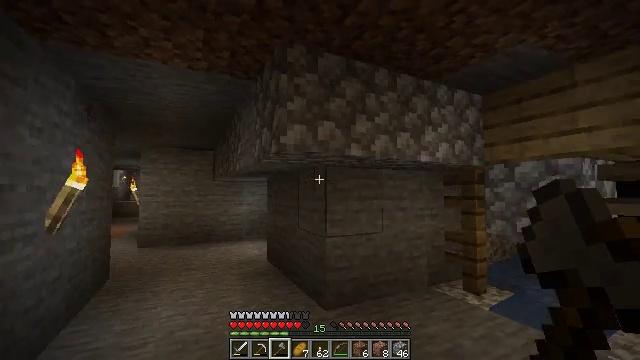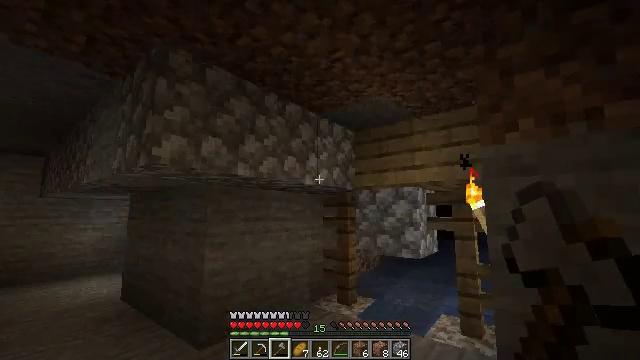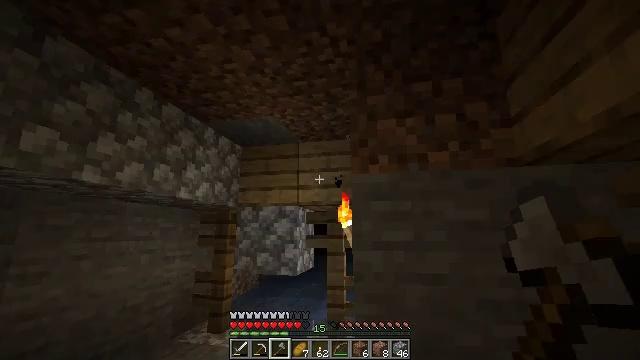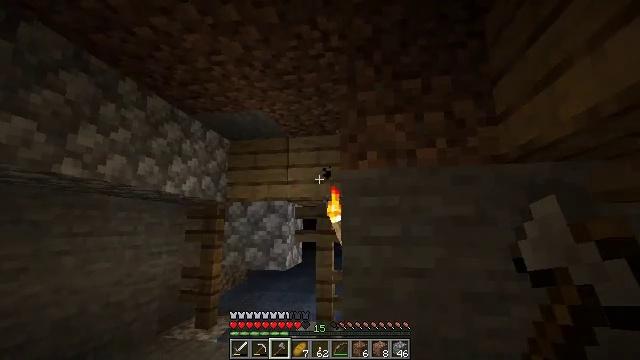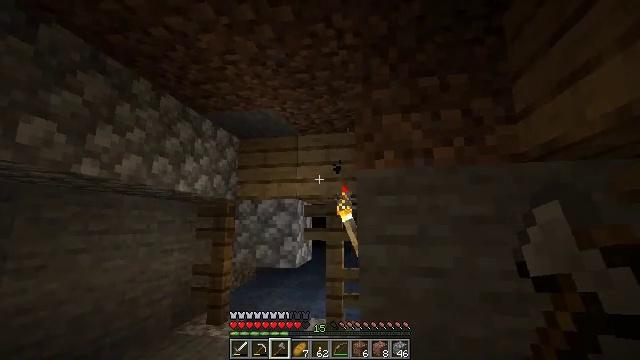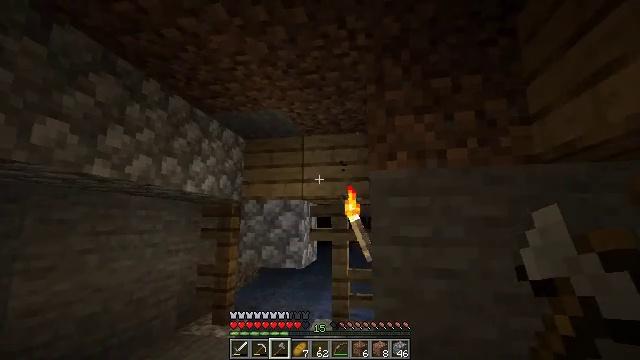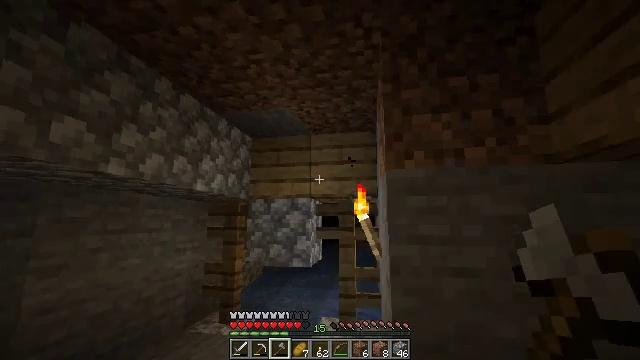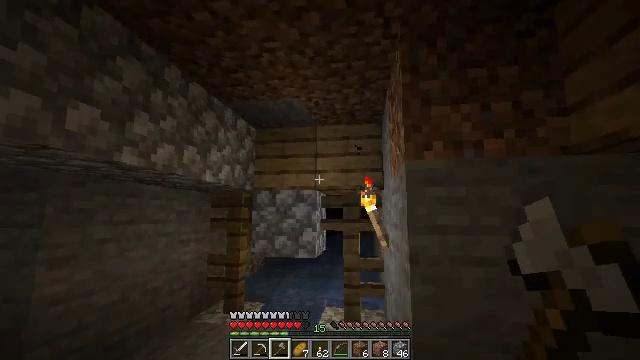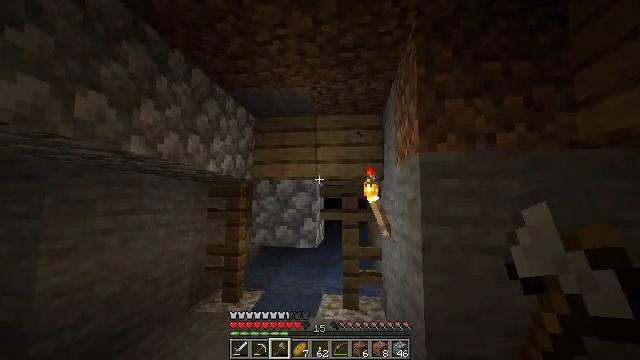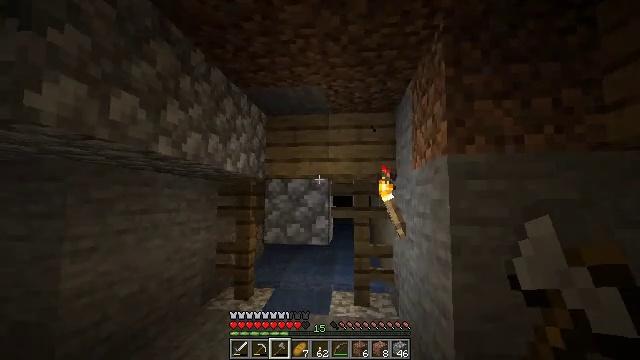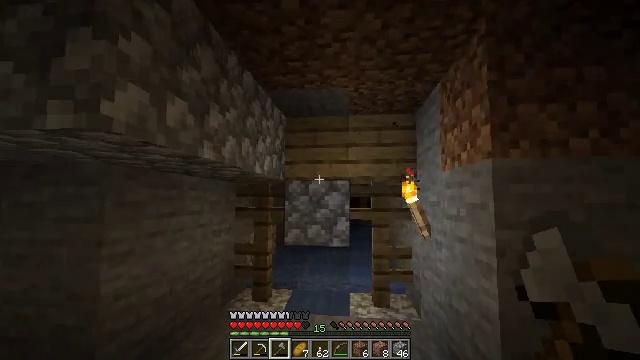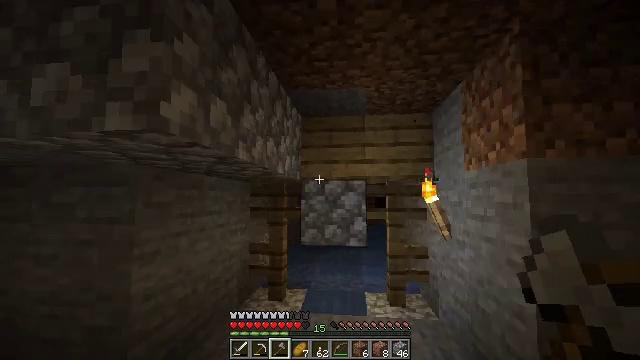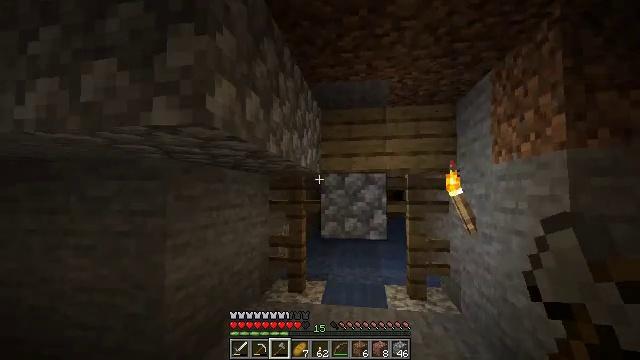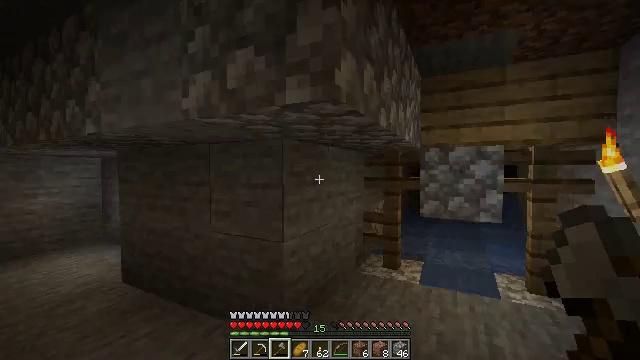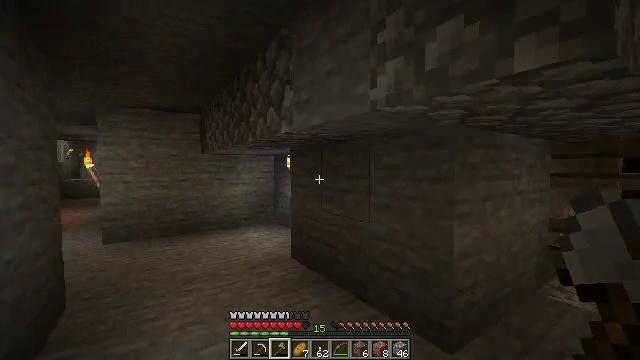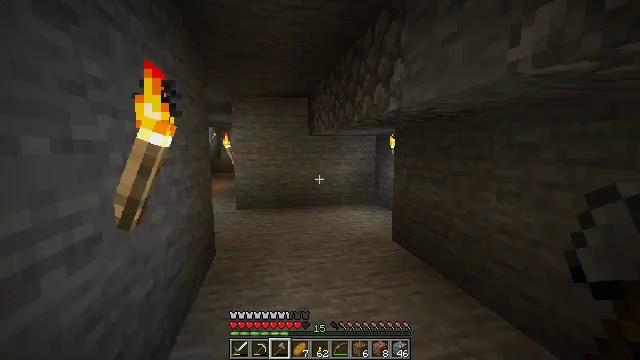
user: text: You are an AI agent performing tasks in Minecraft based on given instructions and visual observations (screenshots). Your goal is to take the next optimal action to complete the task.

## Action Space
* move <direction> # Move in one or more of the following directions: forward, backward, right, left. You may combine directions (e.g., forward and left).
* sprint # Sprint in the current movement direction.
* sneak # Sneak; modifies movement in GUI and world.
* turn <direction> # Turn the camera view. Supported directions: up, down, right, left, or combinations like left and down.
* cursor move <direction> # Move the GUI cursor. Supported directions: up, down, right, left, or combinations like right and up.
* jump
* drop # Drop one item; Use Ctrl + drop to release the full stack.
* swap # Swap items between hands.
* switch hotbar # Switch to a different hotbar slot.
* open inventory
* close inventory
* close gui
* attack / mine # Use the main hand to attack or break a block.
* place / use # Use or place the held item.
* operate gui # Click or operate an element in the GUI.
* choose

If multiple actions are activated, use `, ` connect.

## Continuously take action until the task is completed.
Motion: motion action
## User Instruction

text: Attack the oak planks to recycle it.
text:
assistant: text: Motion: turn right and up
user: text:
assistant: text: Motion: turn right and up
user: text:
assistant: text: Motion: turn right and down
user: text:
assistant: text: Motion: move left, turn left
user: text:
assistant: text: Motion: move left
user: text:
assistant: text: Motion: move left
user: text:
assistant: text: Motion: move left, turn right and down
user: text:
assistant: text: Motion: move left, turn right and down
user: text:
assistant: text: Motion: move left
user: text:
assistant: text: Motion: move left
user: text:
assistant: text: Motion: move left
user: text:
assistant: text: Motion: move left, turn left and down
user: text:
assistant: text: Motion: move left, turn left and down
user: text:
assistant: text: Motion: move left, turn left
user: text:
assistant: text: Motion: move left, turn left and down
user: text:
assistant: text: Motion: move left, turn right and up
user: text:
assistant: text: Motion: move forward and move left, turn right and down
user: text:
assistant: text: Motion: move forward and move left
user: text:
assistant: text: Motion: move forward
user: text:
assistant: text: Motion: move forward
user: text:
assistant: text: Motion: move forward, turn right and up
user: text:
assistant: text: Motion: move forward
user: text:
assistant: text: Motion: move forward
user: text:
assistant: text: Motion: move forward
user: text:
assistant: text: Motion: move forward
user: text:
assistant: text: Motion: move forward, turn left and down
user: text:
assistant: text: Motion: move forward, turn left and down
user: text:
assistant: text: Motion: move forward, turn left and up
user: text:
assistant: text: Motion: move forward
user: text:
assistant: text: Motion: move forward